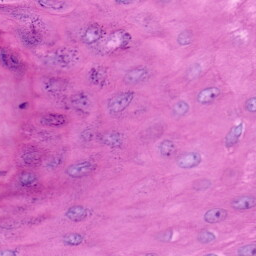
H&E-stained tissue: Skin